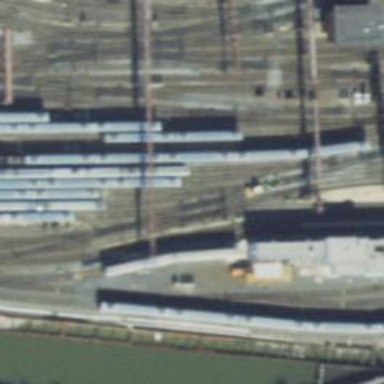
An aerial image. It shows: Railway yard in service.